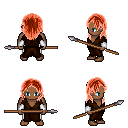
a pixel art fantasy rpg character, male body template, human, dark skin, brown robe, white pants, red long hairstyle, white cloth bracers, spear, four views (front, back, left, right), 2x2 character sprite sheet, small pixel art, hard edges, no anti-aliasing